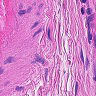
Metastatic tissue present: no